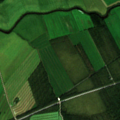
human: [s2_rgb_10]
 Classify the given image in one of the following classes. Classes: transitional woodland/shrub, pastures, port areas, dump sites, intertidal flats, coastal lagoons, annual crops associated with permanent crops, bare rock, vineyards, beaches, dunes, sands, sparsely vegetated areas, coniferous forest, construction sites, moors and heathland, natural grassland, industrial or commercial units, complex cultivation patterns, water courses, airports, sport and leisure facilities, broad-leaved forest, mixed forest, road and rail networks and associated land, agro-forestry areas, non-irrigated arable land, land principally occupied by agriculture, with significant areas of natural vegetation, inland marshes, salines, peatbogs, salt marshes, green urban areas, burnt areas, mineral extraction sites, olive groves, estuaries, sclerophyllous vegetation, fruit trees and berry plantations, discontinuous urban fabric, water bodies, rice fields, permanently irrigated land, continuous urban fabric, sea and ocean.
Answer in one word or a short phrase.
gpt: non-irrigated arable land, mixed forest